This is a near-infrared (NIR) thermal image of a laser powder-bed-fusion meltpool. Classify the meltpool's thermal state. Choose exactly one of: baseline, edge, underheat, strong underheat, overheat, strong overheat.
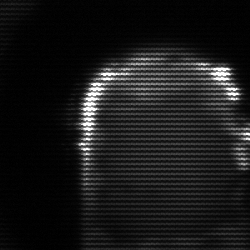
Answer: baseline